Interaction volume radius: 10 \u00c5
Interaction volume height: 20 \u00c5
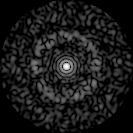
Disorder parameter: 0.8368